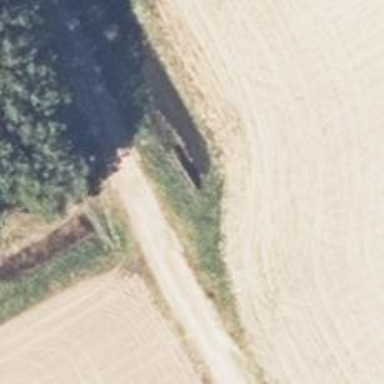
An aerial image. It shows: Culvert tunnel.